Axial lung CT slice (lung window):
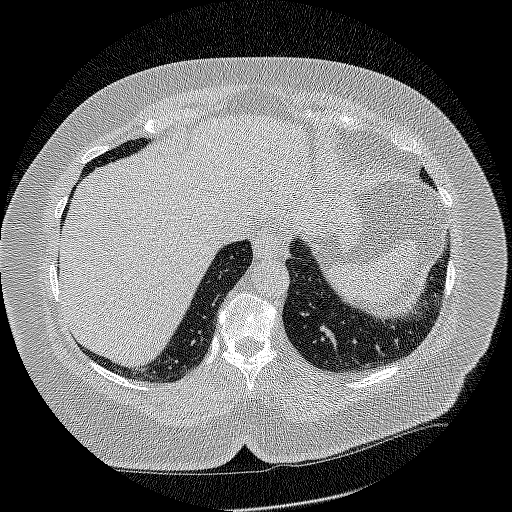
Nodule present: no